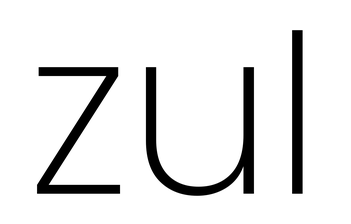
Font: Poppins-ExtraLight